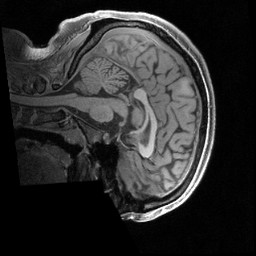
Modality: T1w
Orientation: sagittal
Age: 21
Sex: female
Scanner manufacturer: siemens
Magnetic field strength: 3 T
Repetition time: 2.4 s
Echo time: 0.00231 s